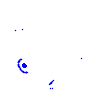
Particle: electron